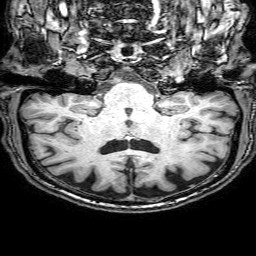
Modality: T1w
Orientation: sagittal
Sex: male
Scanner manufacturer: philips
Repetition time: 0.008191 s
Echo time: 0.00375 s